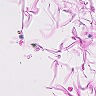
Metastatic tissue present: no